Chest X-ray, PA view. Patient: 25 years old, sex M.
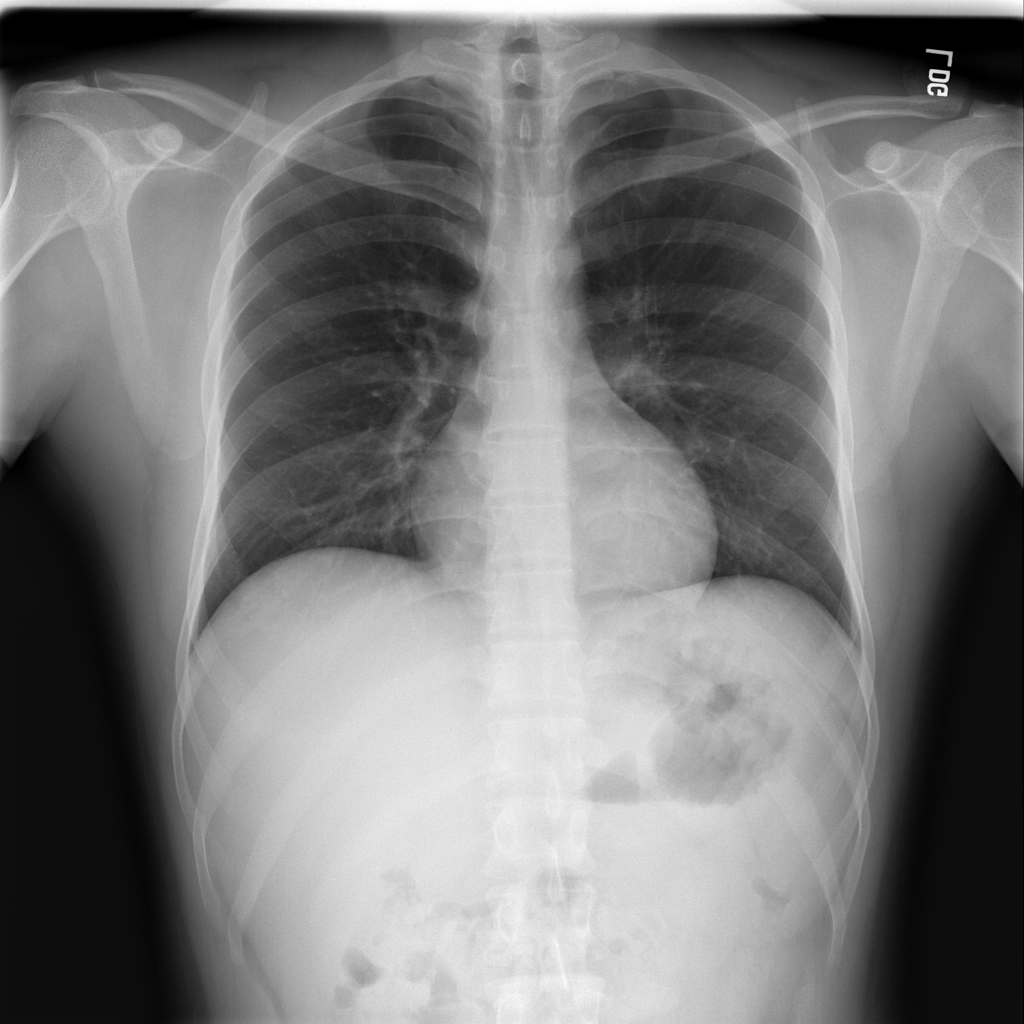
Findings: No Finding